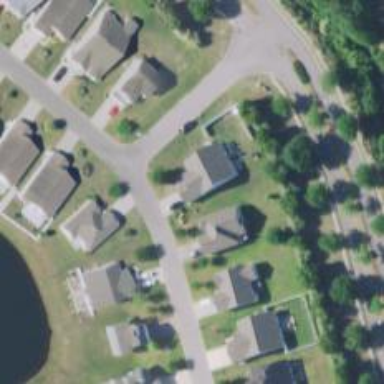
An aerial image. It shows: Neighborhood.